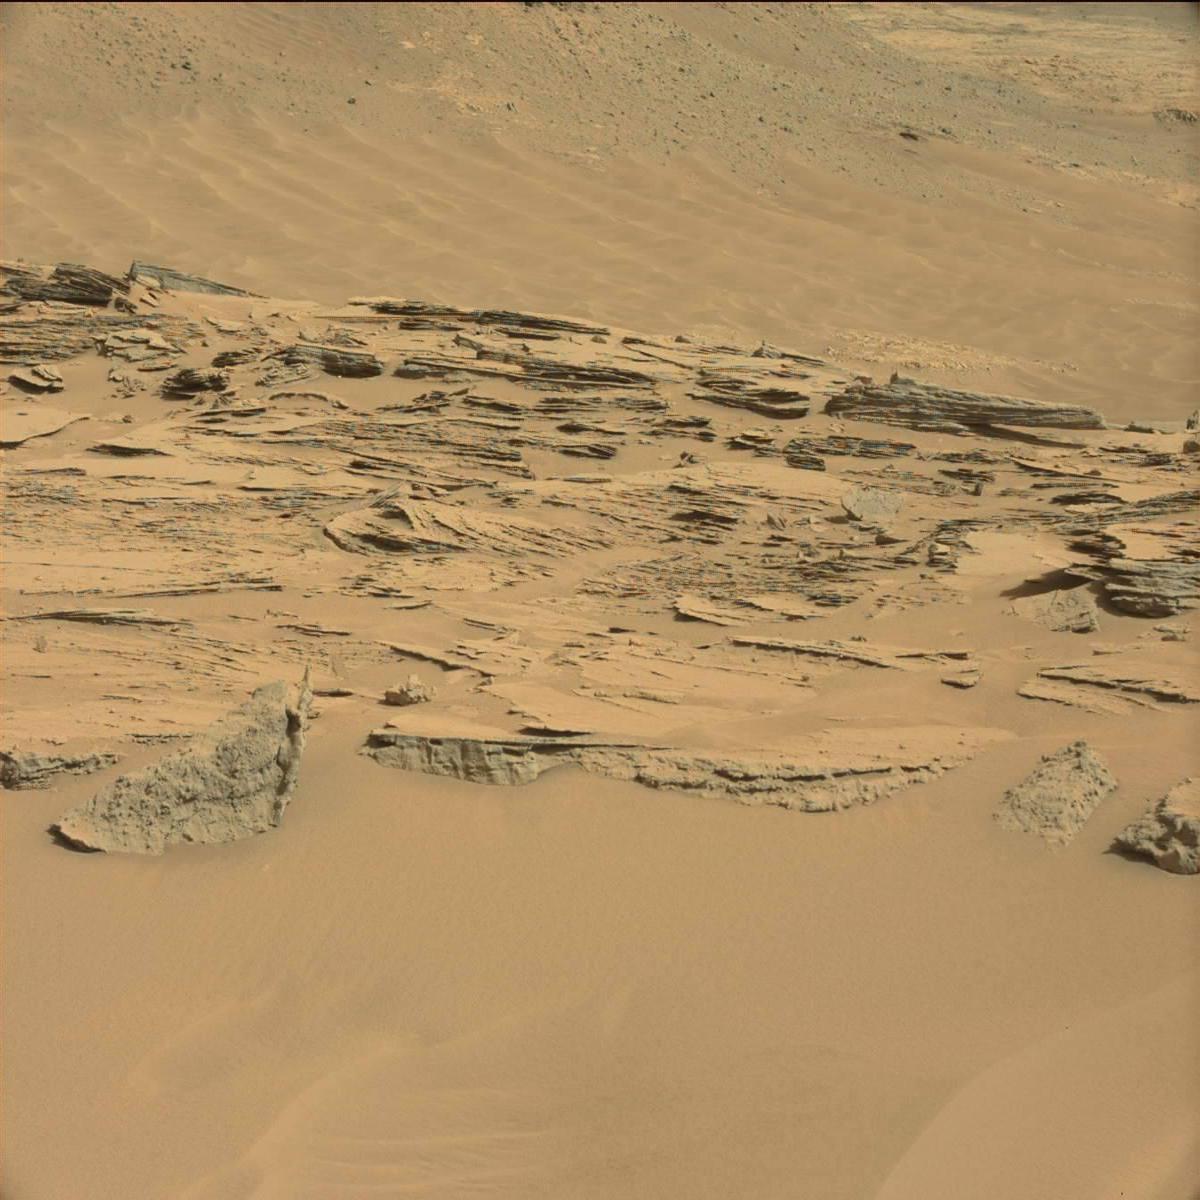
Terrain classes present: Bedrock, Sand / Soil